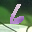
Label: 6